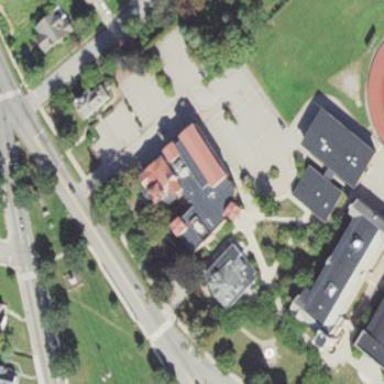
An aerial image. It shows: School building with library inside.